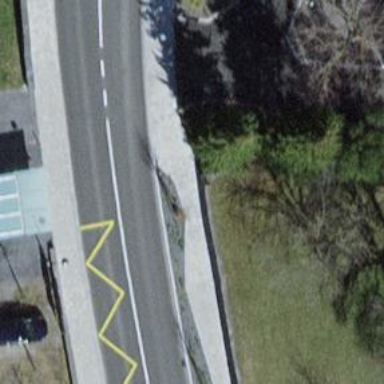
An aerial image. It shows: Public transport stop position.